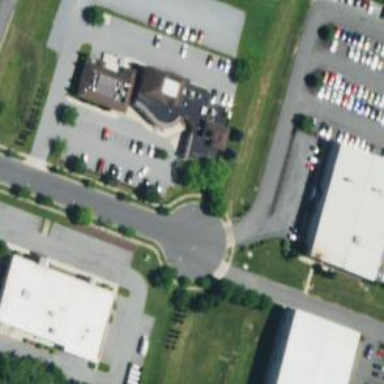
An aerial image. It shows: Healthcare clinic is depicted in the image.